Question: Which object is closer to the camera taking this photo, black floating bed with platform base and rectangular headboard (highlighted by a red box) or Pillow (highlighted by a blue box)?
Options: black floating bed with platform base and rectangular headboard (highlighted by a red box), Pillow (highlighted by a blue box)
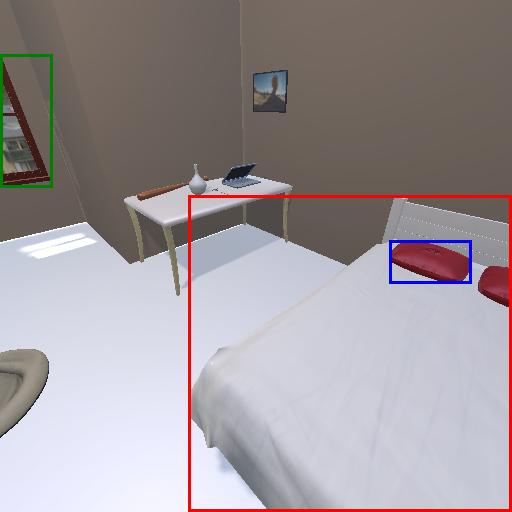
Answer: black floating bed with platform base and rectangular headboard (highlighted by a red box)